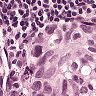
Metastatic tissue present: yes